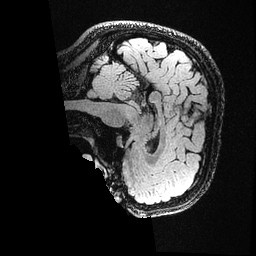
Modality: FLAIR
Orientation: sagittal
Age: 33
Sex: female
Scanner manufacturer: ge
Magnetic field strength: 3 T
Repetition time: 4.802 s
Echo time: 0.1167 s